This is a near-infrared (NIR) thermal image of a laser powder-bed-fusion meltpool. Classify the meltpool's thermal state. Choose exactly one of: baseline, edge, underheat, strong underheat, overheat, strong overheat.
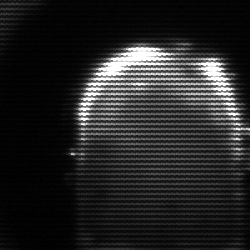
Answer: baseline